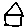
Label: house